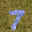
Label: 7